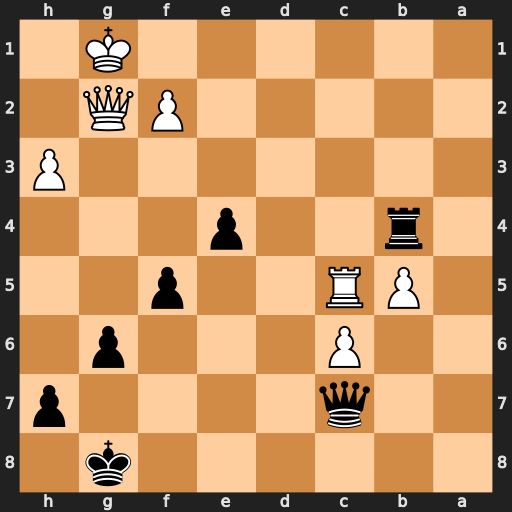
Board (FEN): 6k1/2q4p/2P3p1/1PR2p2/1r2p3/7P/5PQ1/6K1
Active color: b
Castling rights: -
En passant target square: -
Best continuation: Rb1+ Qf1 Rxf1+